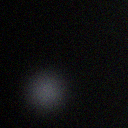
Screen state: off